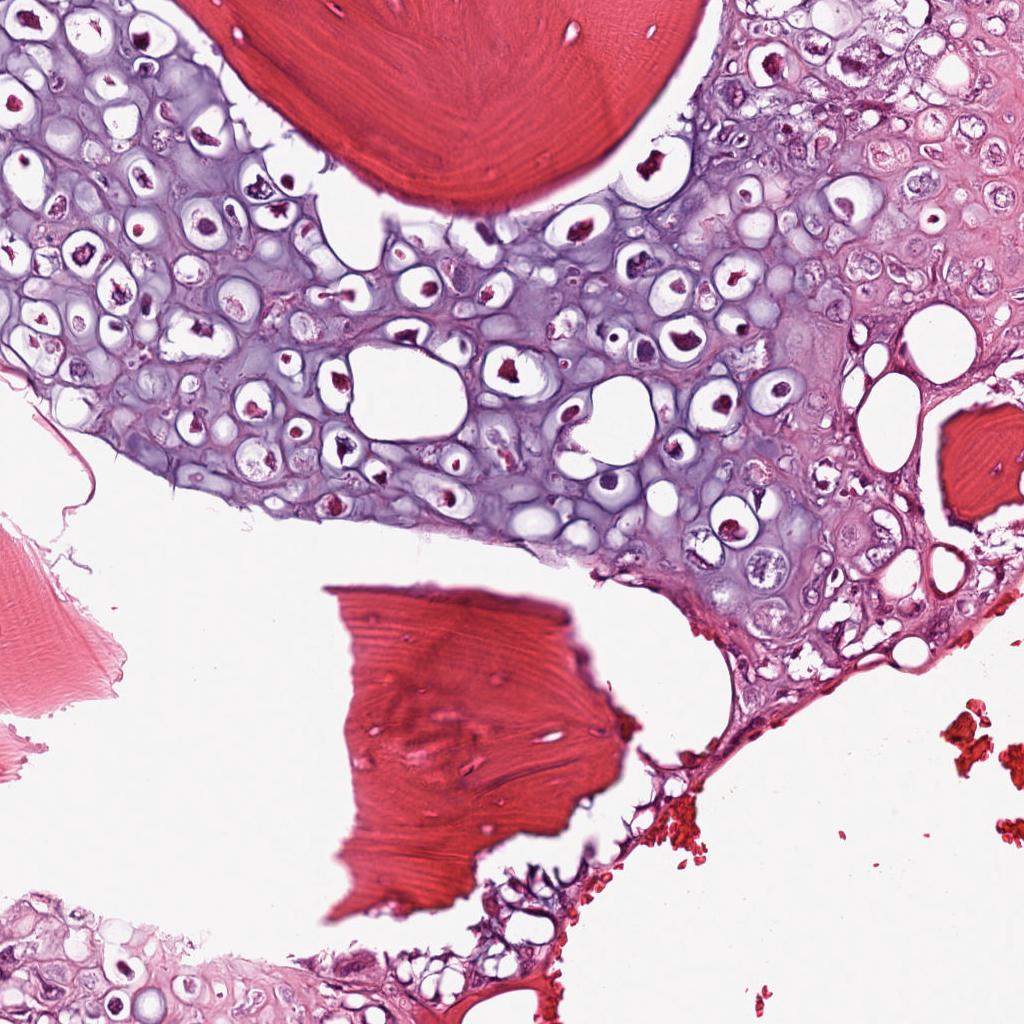
Label: Viable